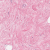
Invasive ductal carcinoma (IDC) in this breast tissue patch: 0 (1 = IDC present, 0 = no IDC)